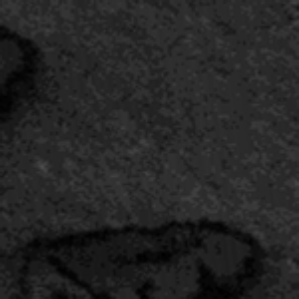
Label: frost